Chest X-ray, PA view. Patient: 43 years old, sex M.
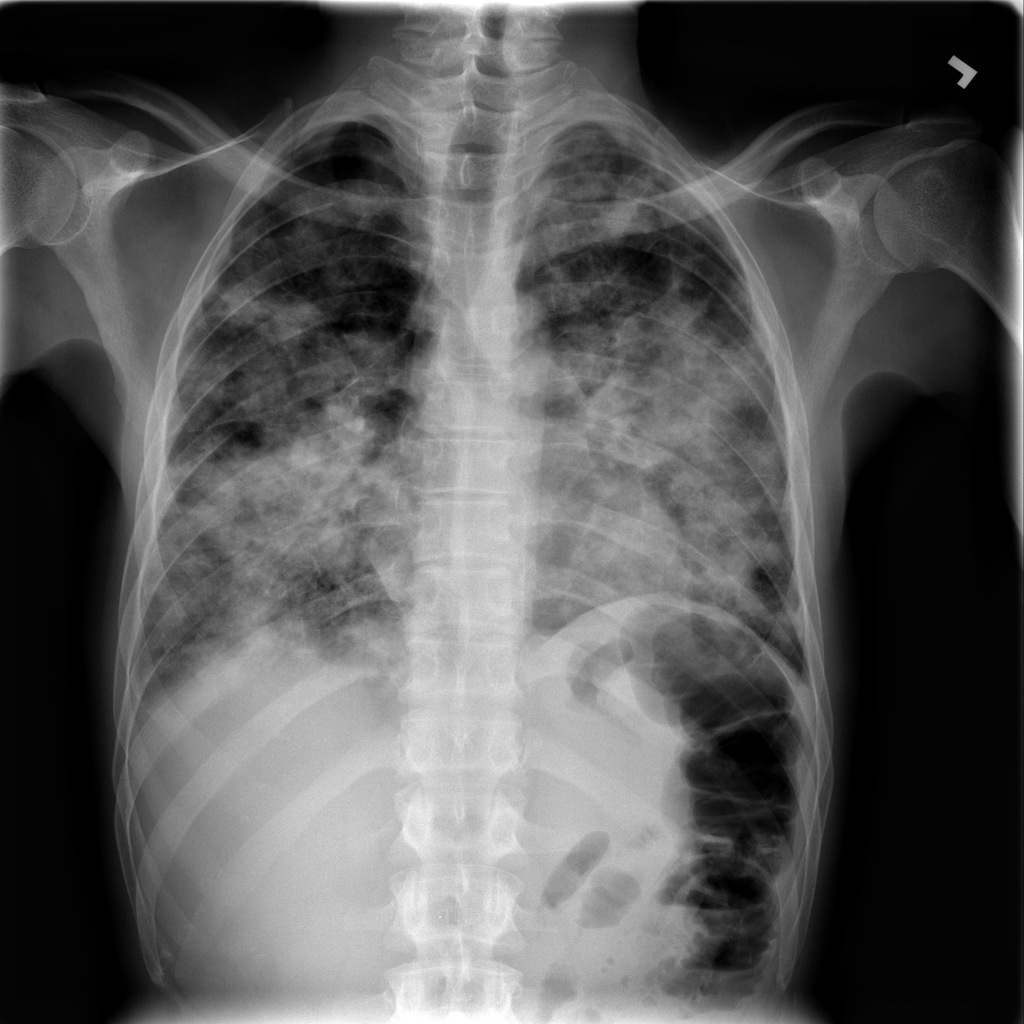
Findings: Infiltration, Mass